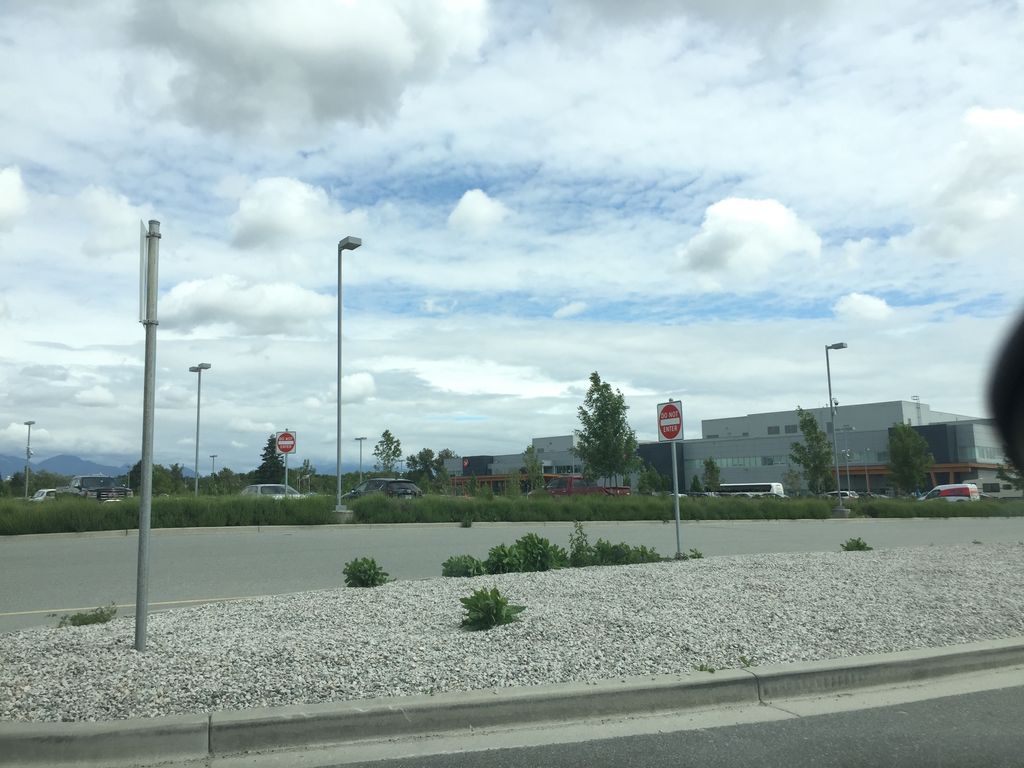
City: vancouver